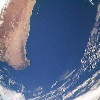
Label: water